Interaction volume radius: 5 \u00c5
Interaction volume height: 15 \u00c5
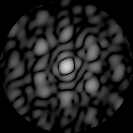
Disorder parameter: 0.6475